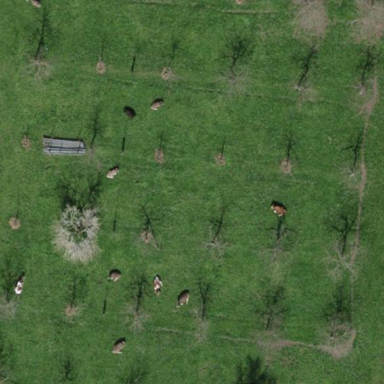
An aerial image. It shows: Orchard.